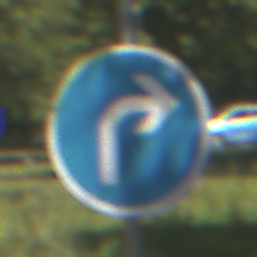
Verkehrszeichen: VorgeschriebeneFahrtrichtungRechts
Umgebung: Outdoor, RoadRail
Tageszeit: Midday
Wetter: Clear
Licht: Natural
Jahreszeit: NotSpecified
Kontrast: HighContrast